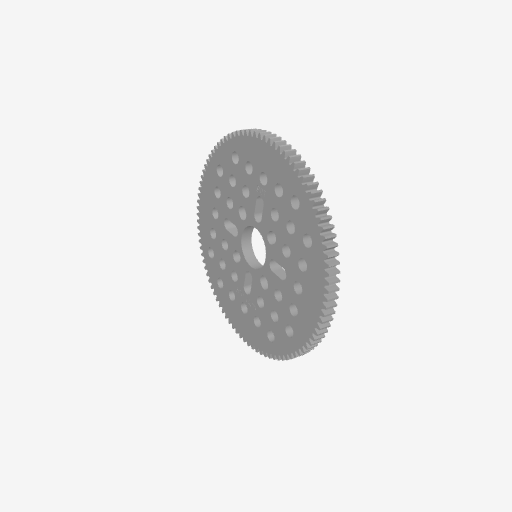
Part: HubMountAcetalGear90T